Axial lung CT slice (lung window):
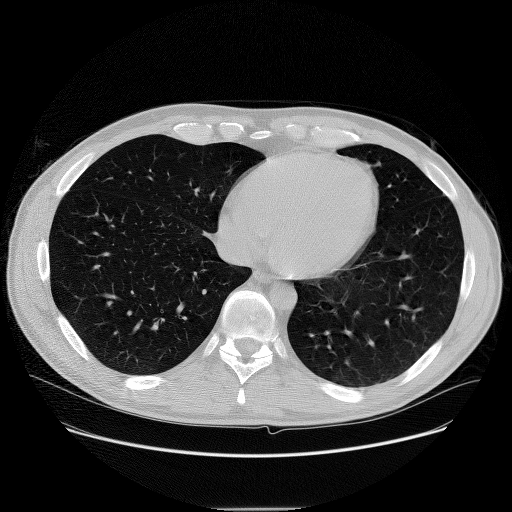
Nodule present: no